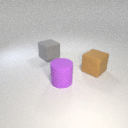
large brown rubber cube to the right of large purple rubber cylinder